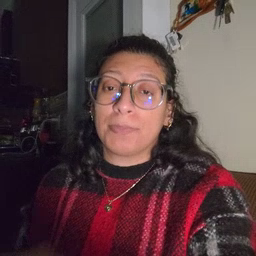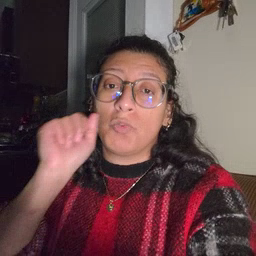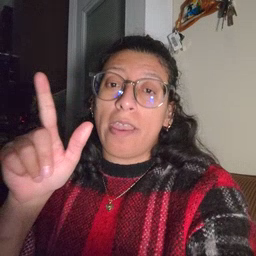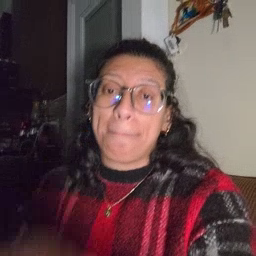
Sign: awake